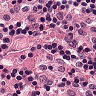
Metastatic tissue present: no